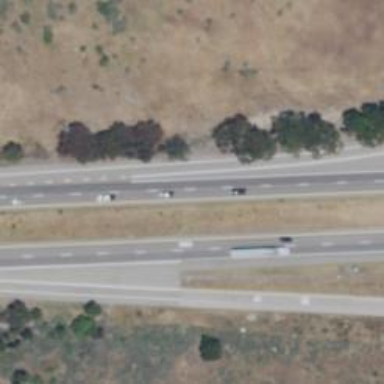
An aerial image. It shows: Asphalt trunk link road.